Aerial crown-view tile of a tropical tree (Barro Colorado Island, Panama), acquired 20240716:
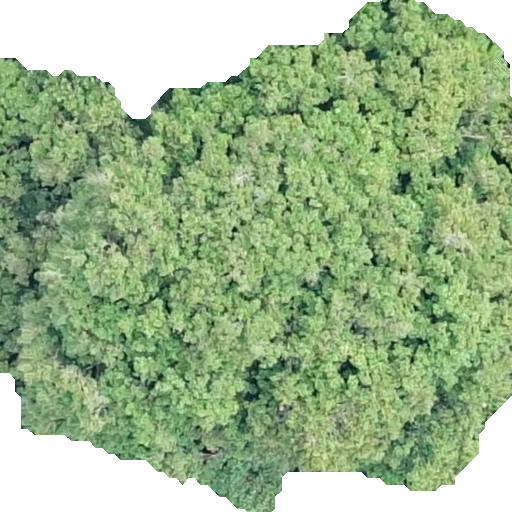
Species: Prioria copaifera
GBIF accepted scientific name: Prioria copaifera
Crown area: 364.18 m²